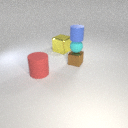
small brown metal cube to the right of large yellow metal cube